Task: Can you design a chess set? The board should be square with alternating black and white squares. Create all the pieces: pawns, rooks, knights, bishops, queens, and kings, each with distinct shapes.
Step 5003:
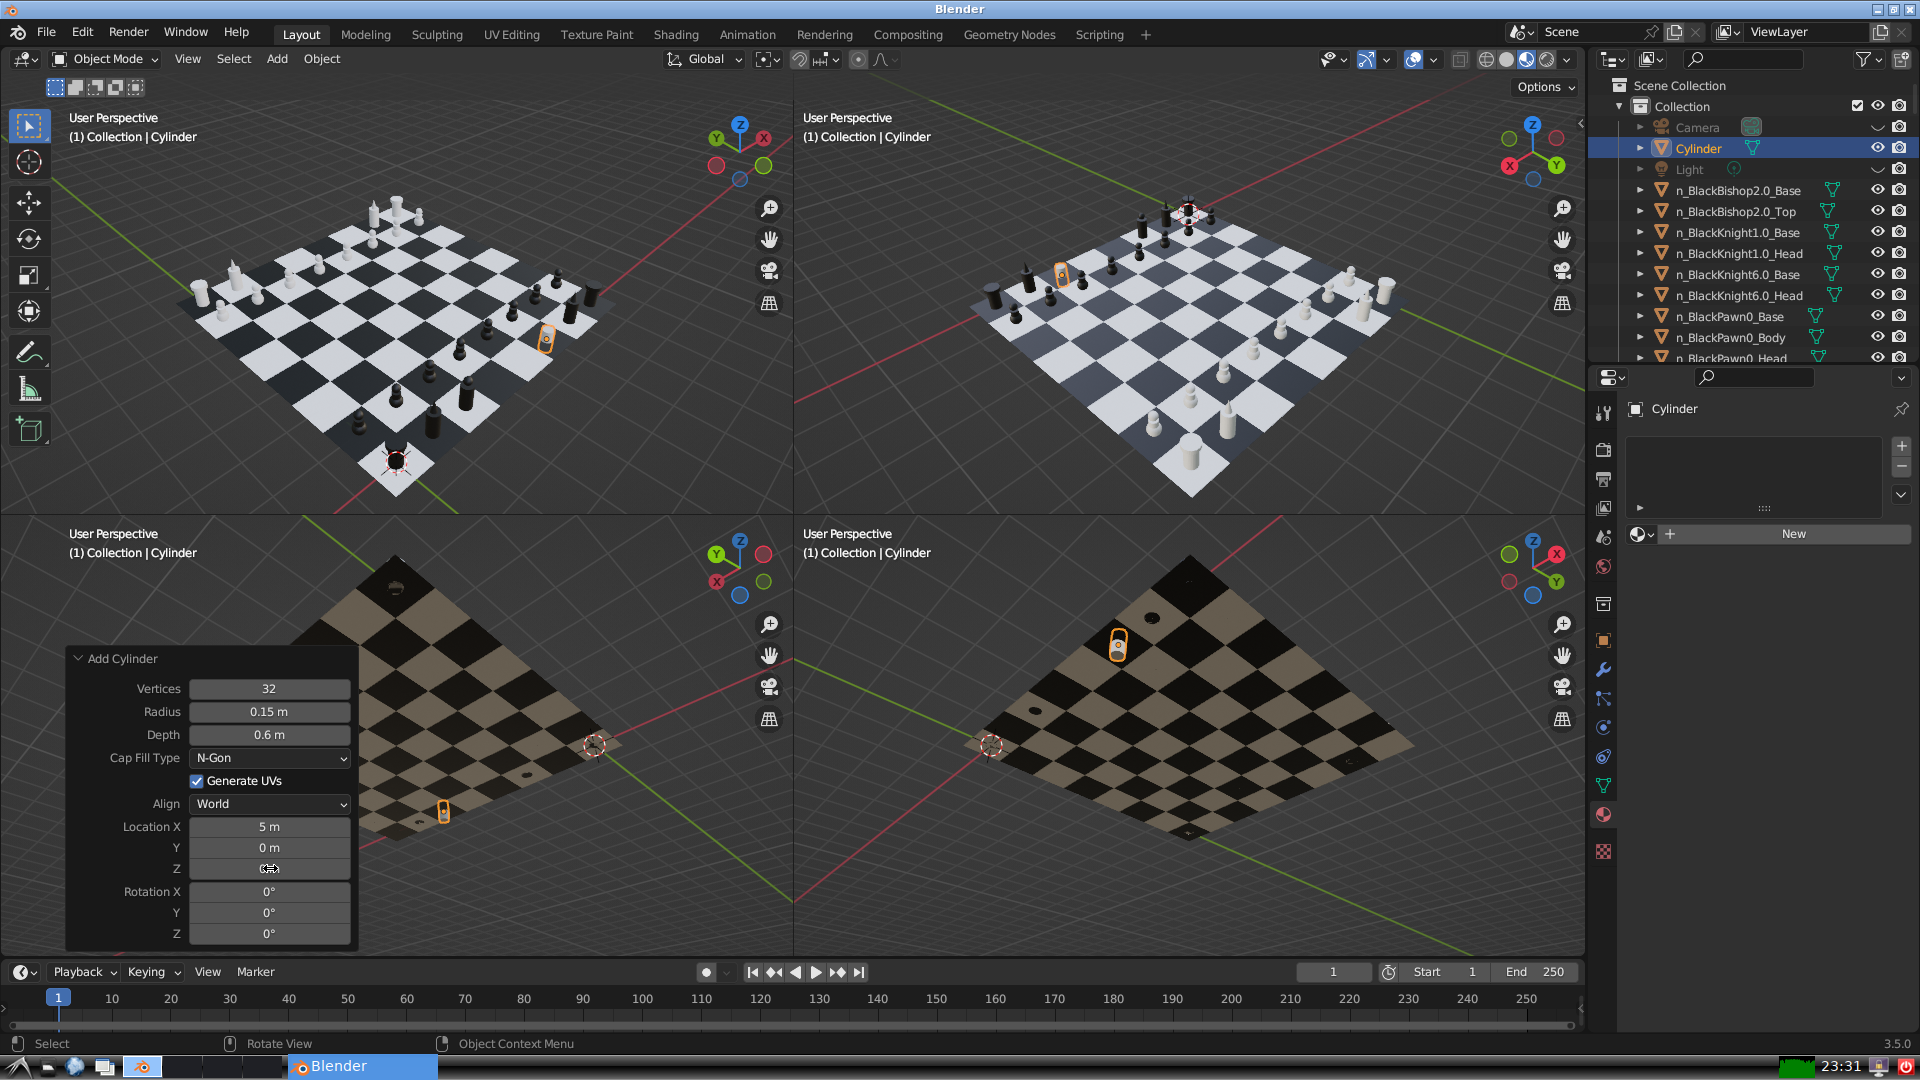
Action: click: no